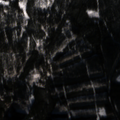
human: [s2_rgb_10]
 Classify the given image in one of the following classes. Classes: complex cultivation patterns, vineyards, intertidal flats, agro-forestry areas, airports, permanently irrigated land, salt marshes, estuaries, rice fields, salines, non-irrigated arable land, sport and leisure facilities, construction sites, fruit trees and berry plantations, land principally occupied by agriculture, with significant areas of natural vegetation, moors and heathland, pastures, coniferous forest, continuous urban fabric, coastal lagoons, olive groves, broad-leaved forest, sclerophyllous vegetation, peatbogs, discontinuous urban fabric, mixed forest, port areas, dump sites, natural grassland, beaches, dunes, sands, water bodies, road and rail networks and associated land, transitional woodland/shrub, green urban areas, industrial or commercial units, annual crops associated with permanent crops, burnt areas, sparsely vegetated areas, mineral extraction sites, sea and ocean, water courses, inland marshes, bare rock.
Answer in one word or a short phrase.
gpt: coniferous forest, mixed forest